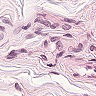
Metastatic tissue present: no